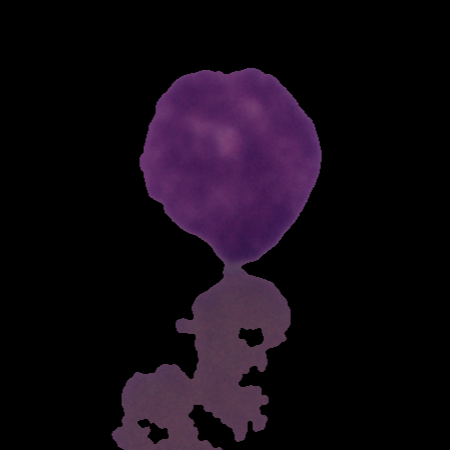
Label: cancer